Question: Here is a simple function which i made on PHP. The problem is that it is giving totally unexepected output.
From my database it takes $takings = 242 and $cost = 81 so it should show 242-81=161 as answer. but instead it is showing 242. What can be the problem ?
'''
function differences($takings,$cost)
{
$difference = $takings - $cost;
if($difference < 0)
{
$color = red;
$difference = '$'.$difference.'million';
}
elseif($difference > 0)
{
$color = green;
$difference = '$'.$difference.='million';
}
elseif($difference = 0)
{
$color = blue;
$difference = "broken even ";
}
return '<span style="color:'.$color.';">'.$difference.'</span>';
}
'''
Guys. here is the complete code for the page. When open the page in the browser it shows this :
'''
<?php
function getdirector($director)
{
global $db;
$query = 'select name from peopledb where peopleid = '.$director;
$result = mysql_query($query) or die(mysql_error($db));
$row = mysql_fetch_assoc($result);
extract($row);
return $name;
}
function getactor($actor)
{
$query = 'select name from peopledb where peopleid = '.$actor;
$result = mysql_query($query) or die(mysql_error($db));
$row = mysql_fetch_assoc($result);
extract($row);
return $name;
}
function getmovietype($type)
{
$query = 'select movietype from movietype where movieid = '.$type;
$result = mysql_query($query) or die(mysql_error($db));
$row = mysql_fetch_assoc($result);
extract($row);
return $movietype;
}
function differences($takings,$cost)
{
$difference = $takings - $cost;
if($difference < 0)
{
$color = red;
$difference = '$'.$difference.'million';
}
elseif($difference > 0)
{
$color = green;
$difference = '$'.$difference.='million';
}
elseif($difference = 0)
{
$color = blue;
$difference = "broken even ";
}
return '<span style="color:'.$color.';">'.$difference.'</span>';
}
$abc = $_GET['movieid'];
$db = mysql_connect('localhost','root','saw123') or die('Connection error');
mysql_select_db("moviesite",$db) or die(mysyql_error($db));
$query = "select moviename,releaseyear,director,actor,type,movierunningtime,moviecost,movietakings from movie where movieid = ". $abc;
$result = mysql_query($query,$db) or die(mysql_error($db));
$row = mysql_fetch_assoc($result);
$movie_name = $row['moviename'];
$movie_director = getdirector($row['director']);
$movie_releaseyear = $row['releaseyear'];
$movie_actor = getactor($row['actor']);
$movie_type = getmovietype($row['type']);
$movie_runningtime = $row['movierunningtime'].' minutes';
$movie_cost =$row['moviecost'].'million';
$movie_takings = $row['movietakings'].'million';
$movie_health = differences($row['movietakings'],$row['movie_cost']);
echo <<<ENDHTML
<html>
<head>
<title> Details and Reviews for the movies for $movie_name </title>
</head>
<body>
<div style="text-align: center;">
<h2>$movie_name</h2>
<h3> details </h3>
<table cellpadding = "1" cellspacing = "4"
style = "width = 80% ;margin-left: auto;margin-right: auto;";>
<tr>
<td><strong>Title</strong></strong></td>
<td>$movie_name</td>
</tr>
<tr>
<td><strong>release date</strong></strong></td>
<td>$movie_releaseyear</td>
</tr>
<tr>
<tr>
<td><strong>movie director</strong></strong></td>
<td>$movie_director</td>
</tr>
<tr>
<tr>
<td><strong>Lead Actor</strong></strong></td>
<td>$movie_actor</td>
</tr>
<tr>
<tr>
<td><strong>Running time</strong></strong></td>
<td>$movie_runningtime</td>
</tr>
<tr>
<tr>
<td><strong>Cost</strong></strong></td>
<td>$movie_cost</td>
</tr>
<tr>
<tr>
<td><strong>Takings</strong></strong></td>
<td>$movie_takings</td>
</tr>
<tr>
<tr>
<td><strong>Health</strong></strong></td>
<td>$movie_health</td>
</tr>
<tr>
</table>
</div>
</body>
</html>
ENDHTML;
$table = <<<ENDHTML
<div style="text-align: center;">
<h2>The Ultimate movie database</h2>
<table border='1' cellpadding='1' cellspacing='2'
style="width: 70%; margin-left: auto; margin-right: auto;">
<tr>
<th>Movie ID </th>
<th>Movie title</th>
<th>year of release </th>
<th>Movie director</th>
<th>Movie Actor</th>
<th>Movie type</th>
</tr>
ENDHTML;
?>
'''
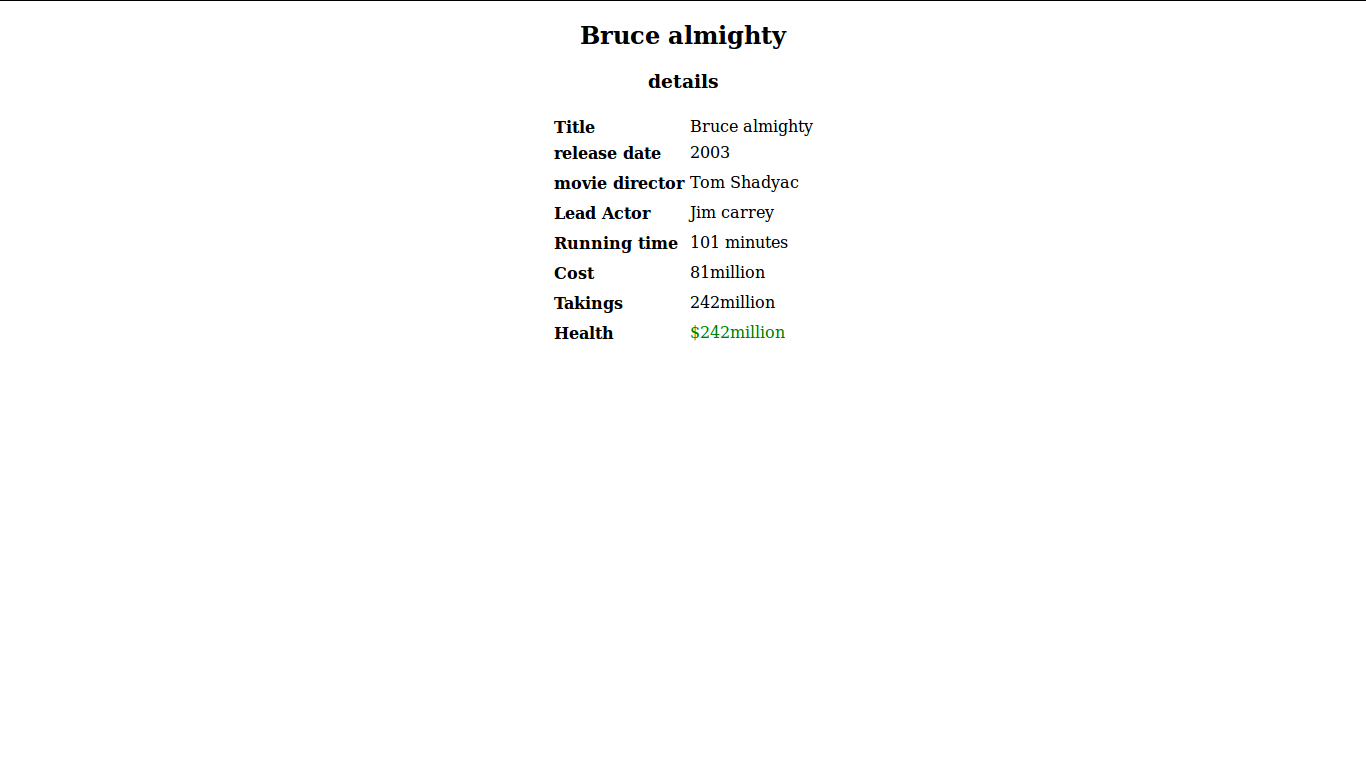
Answer: '$movie_health = differences($row['movietakings'],$row['movie_cost']);'
should be
'$movie_health = differences($row['movietakings'],$row['moviecost']);'
Notice the last variable.